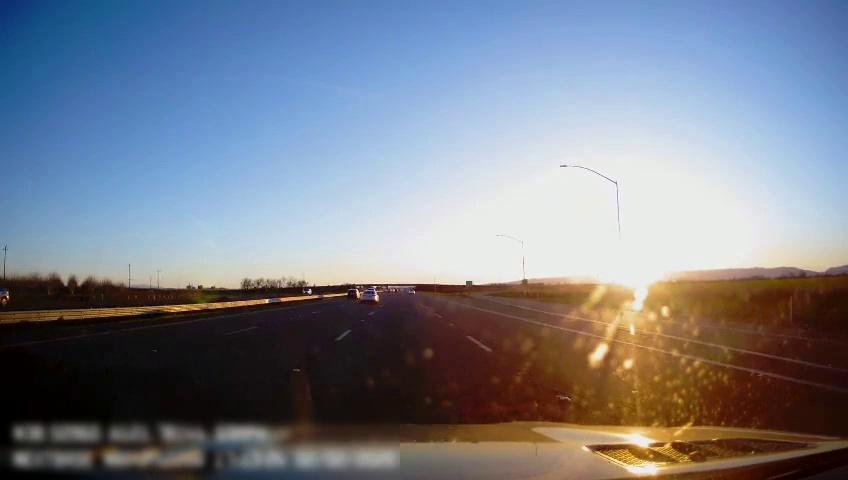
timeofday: Day
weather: Sunny
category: Drivable Space
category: Vehicles | SUV
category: Vehicles | Car
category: Vehicles | SUV
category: Lanes | Alternate Lane
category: Lanes | Alternate Lane
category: Lanes | Current Lane
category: Lanes | Current Lane
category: Lanes | Alternate Lane
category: Lanes | Alternate Lane
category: Lanes | Alternate Lane